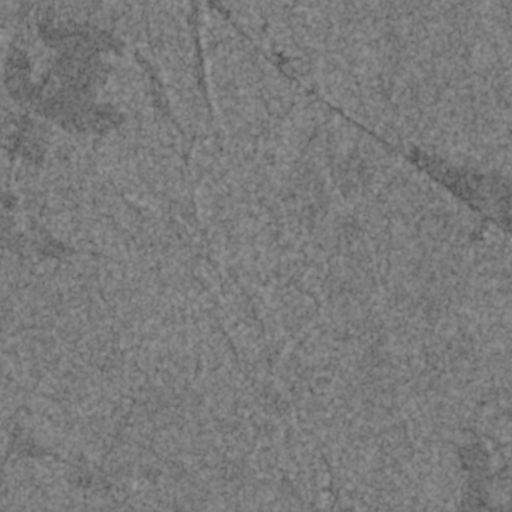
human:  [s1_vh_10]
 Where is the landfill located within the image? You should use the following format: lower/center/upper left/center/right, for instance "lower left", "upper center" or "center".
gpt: The landfill is located in the upper left of the image.
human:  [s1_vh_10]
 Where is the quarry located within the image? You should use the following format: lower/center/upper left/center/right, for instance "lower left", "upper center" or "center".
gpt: The quarry is located in the upper center of the image.
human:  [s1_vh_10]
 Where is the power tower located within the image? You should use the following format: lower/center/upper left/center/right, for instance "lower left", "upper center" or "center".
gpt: There is no power tower in the image.

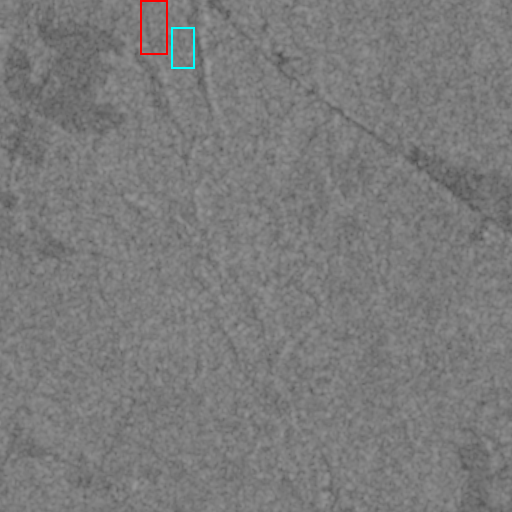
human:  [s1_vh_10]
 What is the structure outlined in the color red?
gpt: The structure outlined in red is a landfill.
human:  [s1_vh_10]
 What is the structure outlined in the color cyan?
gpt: The structure outlined in cyan is a quarry.
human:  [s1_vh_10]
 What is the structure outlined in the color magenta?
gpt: There is no magenta outline.